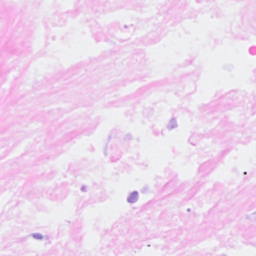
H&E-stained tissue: Breast